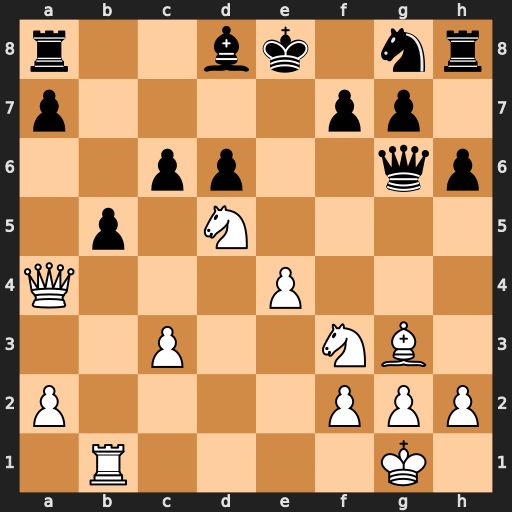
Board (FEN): r2bk1nr/p4pp1/2pp2qp/1p1N4/Q3P3/2P2NB1/P4PPP/1R4K1
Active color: w
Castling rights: kq
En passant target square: -
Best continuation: Qa6 Ne7 Nxe7